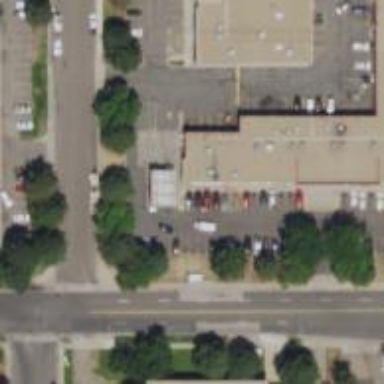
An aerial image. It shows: Convenience shop.